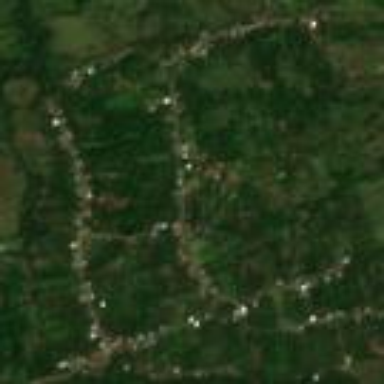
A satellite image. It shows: Rural residential area.